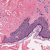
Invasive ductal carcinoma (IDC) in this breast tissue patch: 0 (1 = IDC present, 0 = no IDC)